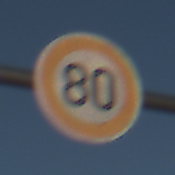
Verkehrszeichen: Geschwindigkeit80
Umgebung: Outdoor, Nature
Tageszeit: MorningAfternoon
Wetter: Clear
Licht: Natural
Jahreszeit: Winter
Kontrast: HighContrast